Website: lowes
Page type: billing-address
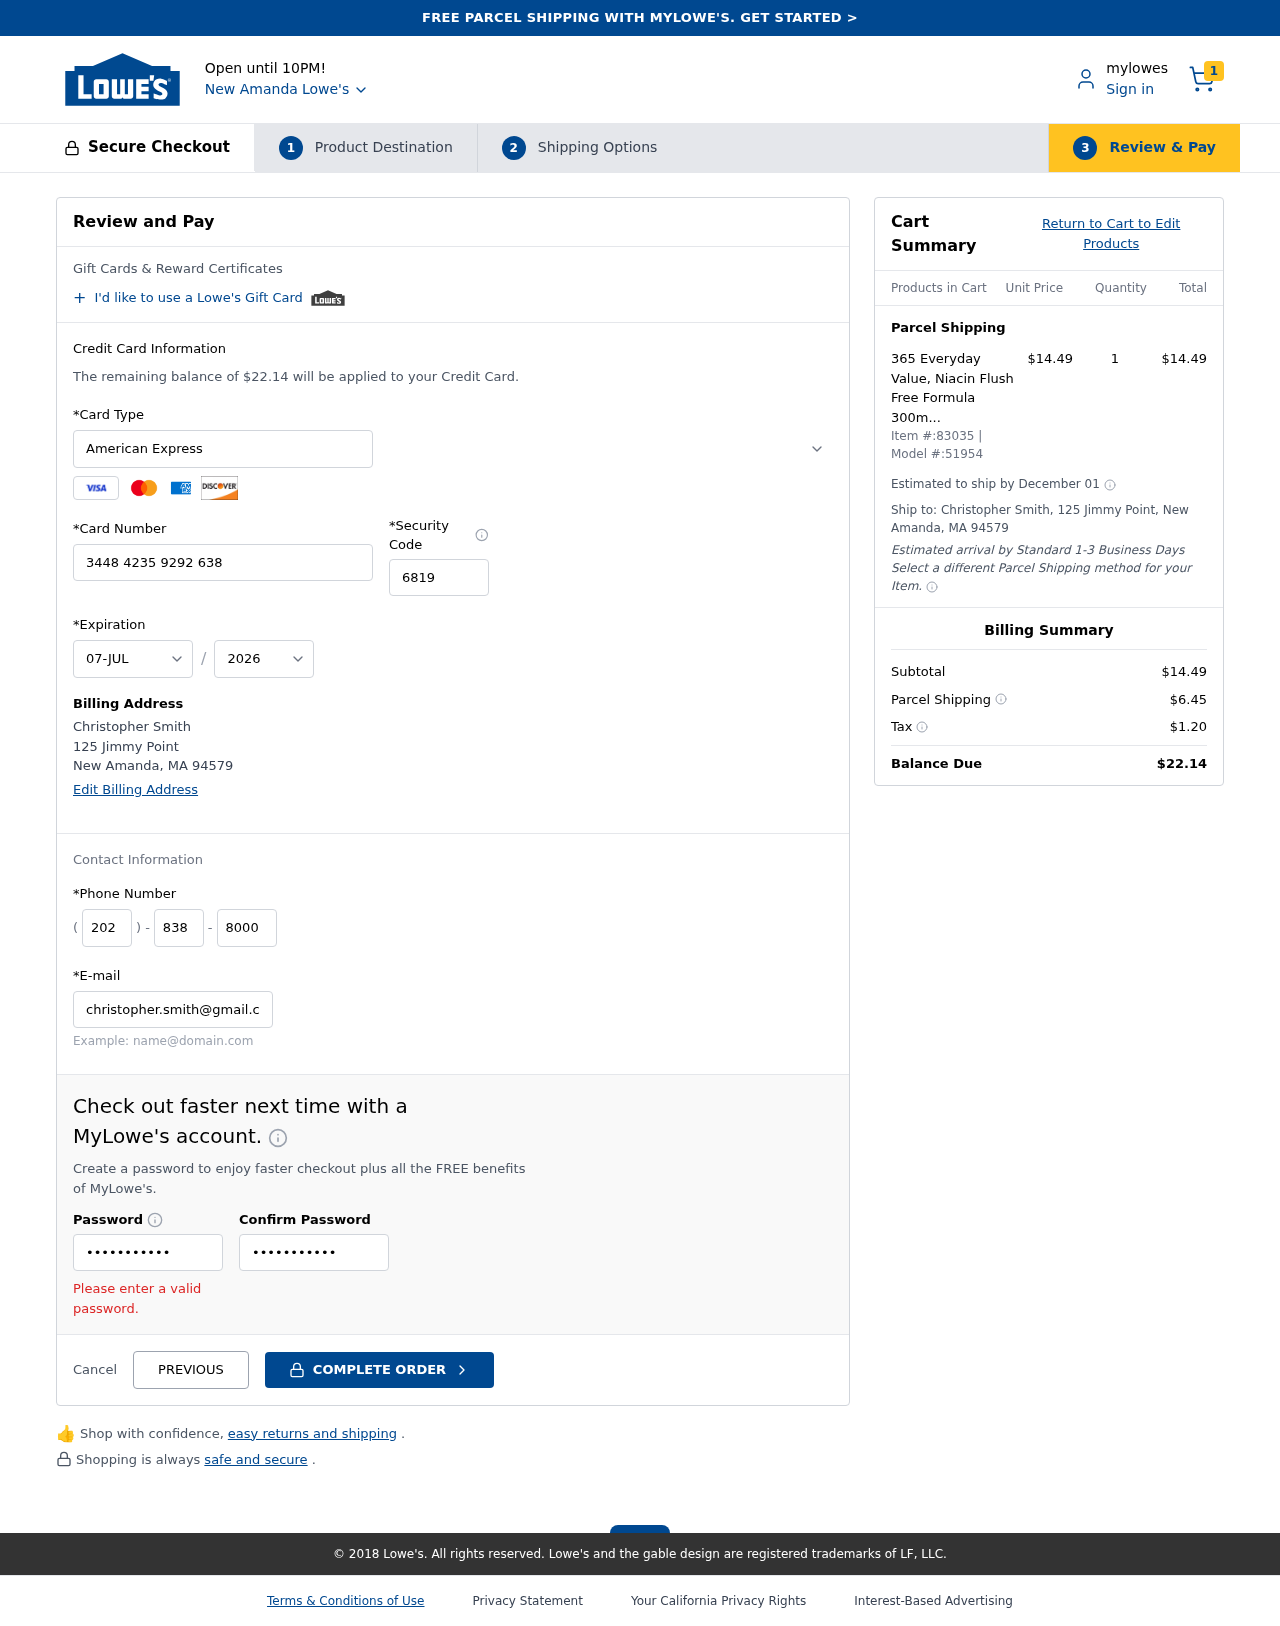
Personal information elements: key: PII_CARD_CVV
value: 6819
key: PII_CARD_EXPIRY_MONTH
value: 07
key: PII_CARD_EXPIRY_YEAR
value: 26
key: PII_CARD_NUMBER
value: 3448 4235 9292 638
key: PII_CARD_TYPE
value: American Express
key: PII_CITY
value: New Amanda
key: PII_CITY_STATE_ZIP
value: New Amanda, MA 94579
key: PII_EMAIL
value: christopher.smith@gmail.com
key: PII_FULLNAME
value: Christopher Smith
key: PII_PHONE_AREA
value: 202
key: PII_PHONE_PREFIX
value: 838
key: PII_PHONE_SUFFIX
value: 8000
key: PII_STREET
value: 125 Jimmy Point
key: PII_FULLNAME2
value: Christopher Smith
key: PII_STREET2
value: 125 Jimmy Point
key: PII_CITY_STATE_ZIP2
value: New Amanda, MA 94579
Product elements: key: PRODUCT1_NAME
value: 365 Everyday Value, Niacin Flush Free Formula 300mg, 120 ct
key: PRODUCT1_PRICE
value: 14.49
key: PRODUCT1_QUANTITY
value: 1
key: PRODUCT_ITEM_NUMBER
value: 83035
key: PRODUCT_MODEL_NUMBER
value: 51954
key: PRODUCT1_LINE_TOTAL
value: $14.49
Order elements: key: ORDER_NUM_ITEMS
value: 1
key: ORDER_TOTAL
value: $22.14
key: ORDER_SHIPPING_DATE
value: December 01
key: ORDER_SUBTOTAL
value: $14.49
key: ORDER_SHIPPING_COST
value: $6.45
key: ORDER_TAX
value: $1.20